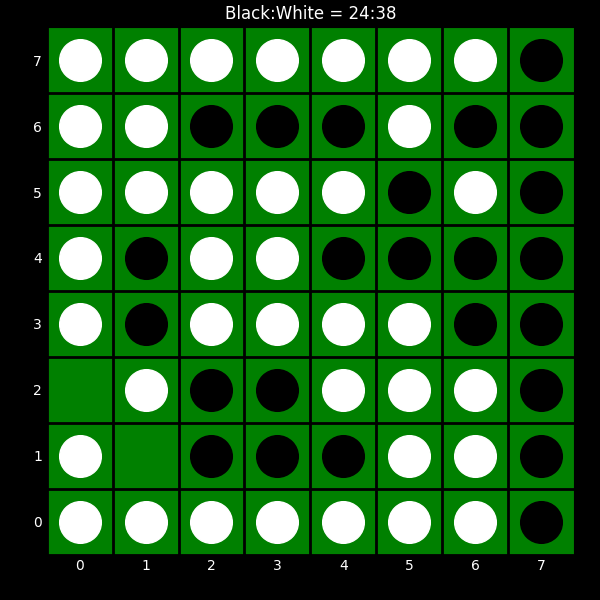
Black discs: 24
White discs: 38